Question: Good afternoon,
I have a servlet where I want to convert a Json list.
I use the following code
'''
List<Reunion> lista_reuniones = facadeReunion.getServidoresTareas();
JSONArray mJSONArray = JSONArray.fromObject(lista_reuniones);
'''
in lista_reunion I store objects of type Reunion
When I run the code the following error:
> SEVERE: Servlet.service() para servlet reunionServlet lanzo excepcion
net.sf.json.JSONException: There is a cycle in the hierarchy!
at net.sf.json.util.CycleDetectionStrategy$StrictCycleDetectionStrategy.handleRepeatedReferenceAsObject(CycleDetectionStrategy.java:97)
at net.sf.json.JSONObject._fromBean(JSONObject.java:857)
at net.sf.json.JSONObject.fromObject(JSONObject.java:192)
at net.sf.json.JSONObject._processValue(JSONObject.java:2774)
at net.sf.json.JSONObject._setInternal(JSONObject.java:2798)
at net.sf.json.JSONObject.setValue(JSONObject.java:1507)
at net.sf.json.JSONObject._fromBean(JSONObject.java:940)
at net.sf.json.JSONObject.fromObject(JSONObject.java:192)
at net.sf.json.JSONArray._processValue(JSONArray.java:2557)
at net.sf.json.JSONArray.processValue(JSONArray.java:2588)
at net.sf.json.JSONArray.addValue(JSONArray.java:2575)
at net.sf.json.JSONArray._fromCollection(JSONArray.java:1082)
at net.sf.json.JSONArray.fromObject(JSONArray.java:145)
at net.sf.json.JSONObject._processValue(JSONObject.java:2749)
at net.sf.json.JSONObject._setInternal(JSONObject.java:2798)
at net.sf.json.JSONObject.setValue(JSONObject.java:1507)
at net.sf.json.JSONObject._fromBean(JSONObject.java:940)
at net.sf.json.JSONObject.fromObject(JSONObject.java:192)
at net.sf.json.JSONObject._processValue(JSONObject.java:2774)
at net.sf.json.JSONObject._setInternal(JSONObject.java:2798)
at net.sf.json.JSONObject.setValue(JSONObject.java:1507)
at net.sf.json.JSONObject._fromBean(JSONObject.java:940)
at net.sf.json.JSONObject.fromObject(JSONObject.java:192)
at net.sf.json.JSONObject._processValue(JSONObject.java:2774)
at net.sf.json.JSONObject._setInternal(JSONObject.java:2798)
at net.sf.json.JSONObject.setValue(JSONObject.java:1507)
at net.sf.json.JSONObject._fromBean(JSONObject.java:940)
at net.sf.json.JSONObject.fromObject(JSONObject.java:192)
at net.sf.json.JSONObject._processValue(JSONObject.java:2774)
at net.sf.json.JSONObject._setInternal(JSONObject.java:2798)
at net.sf.json.JSONObject.setValue(JSONObject.java:1507)
at net.sf.json.JSONObject._fromBean(JSONObject.java:940)
at net.sf.json.JSONObject.fromObject(JSONObject.java:192)
at net.sf.json.JSONArray._processValue(JSONArray.java:2557)
at net.sf.json.JSONArray.processValue(JSONArray.java:2588)
at net.sf.json.JSONArray.addValue(JSONArray.java:2575)
at net.sf.json.JSONArray._fromCollection(JSONArray.java:1082)
at net.sf.json.JSONArray.fromObject(JSONArray.java:145)
at net.sf.json.JSONArray.fromObject(JSONArray.java:127)
at servlet.ReunionServlet.doPost(ReunionServlet.java:176)
at javax.servlet.http.HttpServlet.service(HttpServlet.java:641)
at javax.servlet.http.HttpServlet.service(HttpServlet.java:722)
at org.apache.catalina.core.ApplicationFilterChain.internalDoFilter(ApplicationFilterChain.java:304)
at org.apache.catalina.core.ApplicationFilterChain.doFilter(ApplicationFilterChain.java:210)
at org.apache.catalina.core.StandardWrapperValve.invoke(StandardWrapperValve.java:240)
at org.apache.catalina.core.StandardContextValve.invoke(StandardContextValve.java:164)
at org.apache.catalina.authenticator.AuthenticatorBase.invoke(AuthenticatorBase.java:462)
at org.apache.catalina.core.StandardHostValve.invoke(StandardHostValve.java:164)
at org.apache.catalina.valves.ErrorReportValve.invoke(ErrorReportValve.java:100)
at org.apache.catalina.valves.AccessLogValve.invoke(AccessLogValve.java:562)
at org.apache.catalina.core.StandardEngineValve.invoke(StandardEngineValve.java:118)
at org.apache.catalina.connector.CoyoteAdapter.service(CoyoteAdapter.java:395)
at org.apache.coyote.http11.Http11Processor.process(Http11Processor.java:250)
at org.apache.coyote.http11.Http11Protocol$Http11ConnectionHandler.process(Http11Protocol.java:188)
at org.apache.coyote.http11.Http11Protocol$Http11ConnectionHandler.process(Http11Protocol.java:166)
at org.apache.tomcat.util.net.JIoEndpoint$SocketProcessor.run(JIoEndpoint.java:302)
at java.util.concurrent.ThreadPoolExecutor.runWorker(Unknown Source)
at java.util.concurrent.ThreadPoolExecutor$Worker.run(Unknown Source)
at java.lang.Thread.run(Unknown Source)
Do you know where is the problem? If it's any help, the diagram of the database is as follows:

Thx
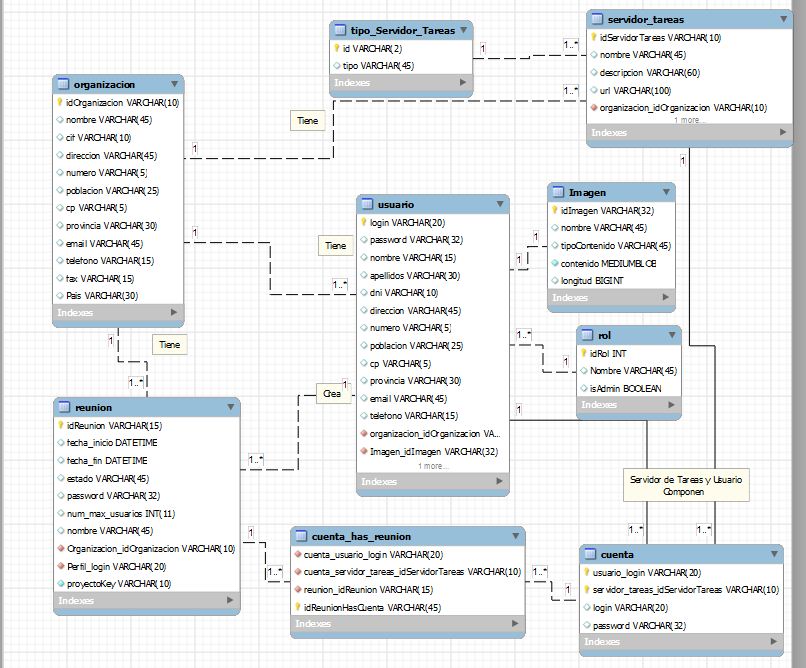
Answer: Organizacion to Reunion is One-to-Many relation. If it is bi-directional relation than it can form a cyclic reference which can cause this type of exception.
I had the same type of problem when serializing my beans using Jackson. As I was using Hibernate in my project at that time.
You can avoid this problem by using Jackson for serializing and using @JsonManagedReference and @JsonBackReference annotation.